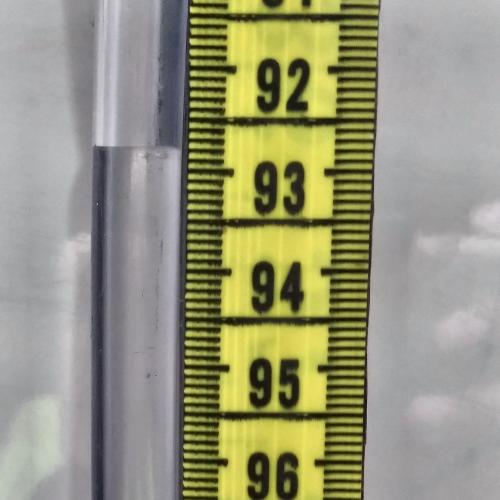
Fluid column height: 92.8 cm